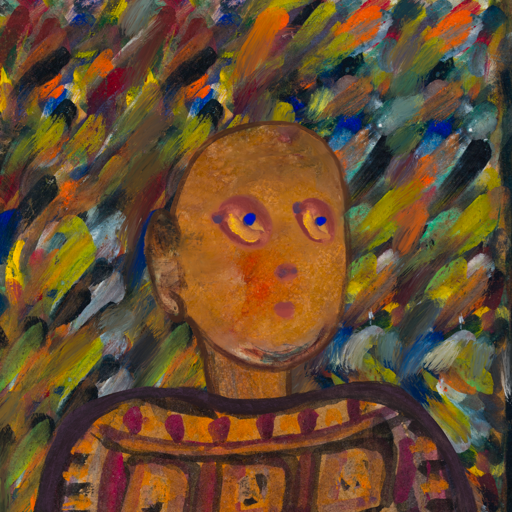
Background: An_Impression, Head And Neck Side: Pipe, Face Side: Mother_And_Son_Son, Bust: Doll, Hair Side: Blank, Head Accessory: Blank, Second Necklace: Blank, Necklace: Blank, Baby: Blank